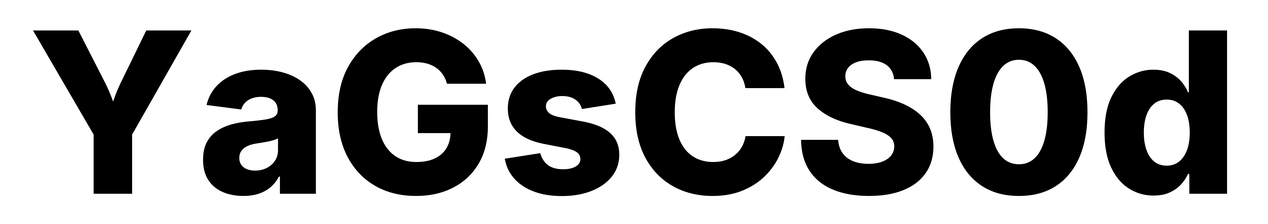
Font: Inter_ExtraBold